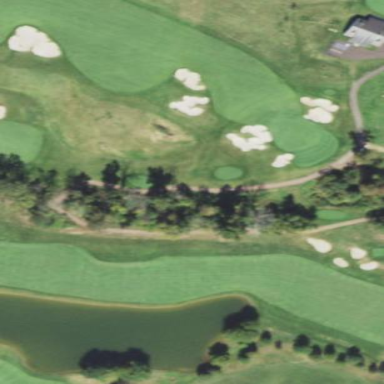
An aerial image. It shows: Rough area on grassy golf course.